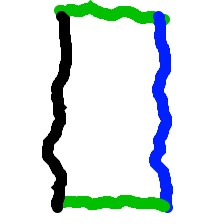
Shape: rectangle